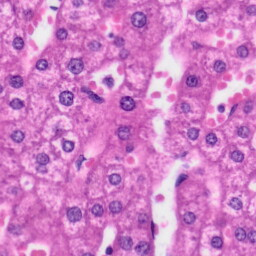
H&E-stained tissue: Liver